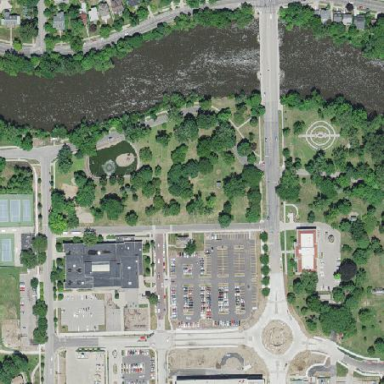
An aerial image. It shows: City Park designated as leisure land.